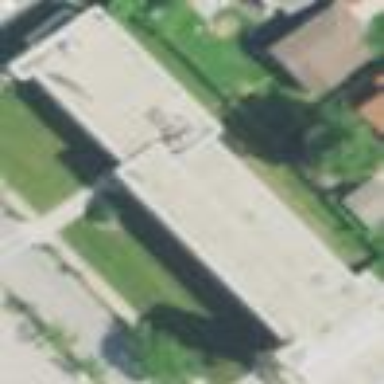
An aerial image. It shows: Clinic building.